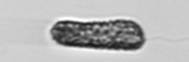
Label: Pseudochattonella_farcimen